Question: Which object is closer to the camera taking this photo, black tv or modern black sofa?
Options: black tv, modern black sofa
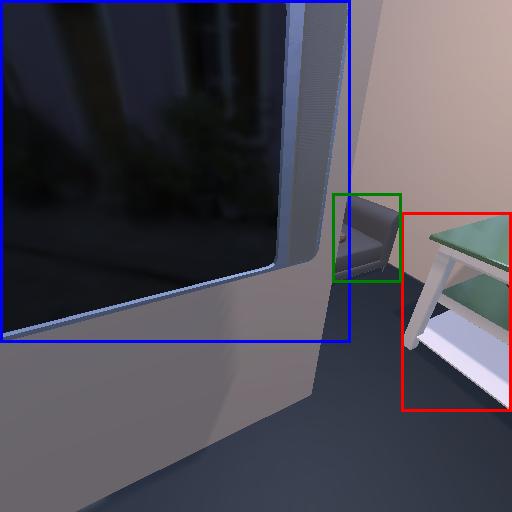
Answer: black tv